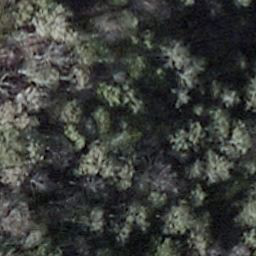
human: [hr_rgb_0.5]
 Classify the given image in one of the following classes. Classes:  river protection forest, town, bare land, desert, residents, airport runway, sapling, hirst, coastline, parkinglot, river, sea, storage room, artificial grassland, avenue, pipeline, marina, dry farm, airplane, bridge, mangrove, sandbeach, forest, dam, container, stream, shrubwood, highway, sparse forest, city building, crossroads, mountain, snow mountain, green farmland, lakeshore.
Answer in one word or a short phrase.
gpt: shrubwood